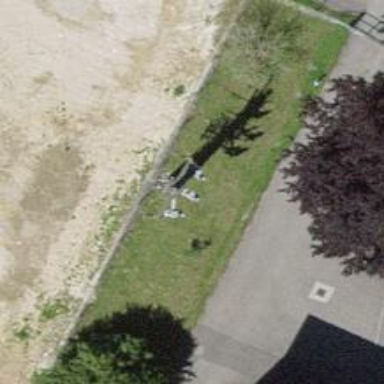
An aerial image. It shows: Utility pole as the man-made structure.